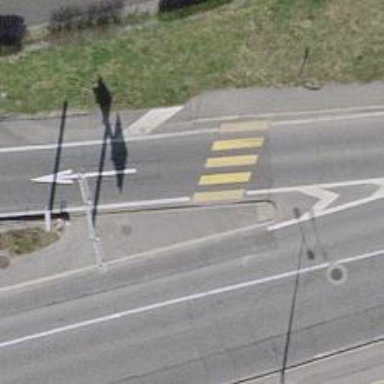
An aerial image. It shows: Marked road crossing.